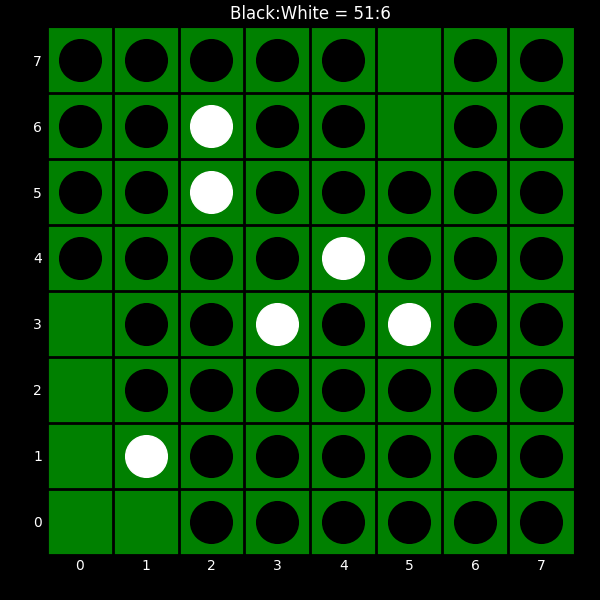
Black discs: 51
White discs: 6